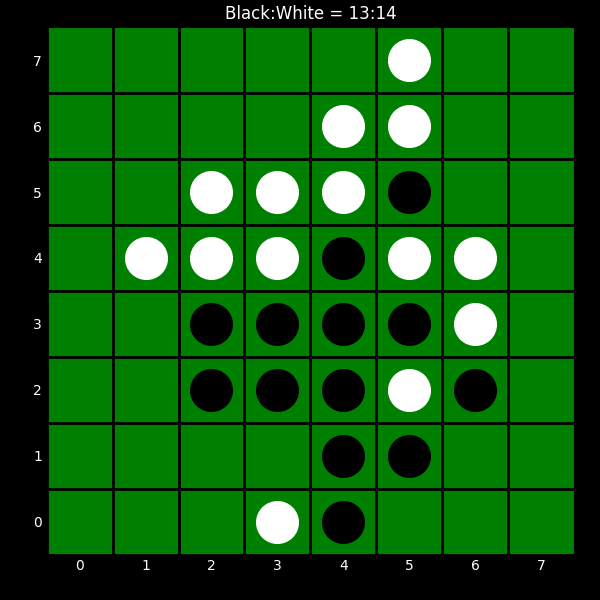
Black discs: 13
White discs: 14